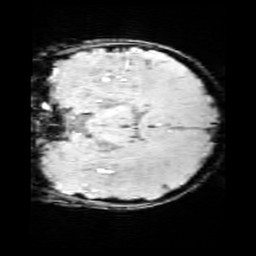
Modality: SWI
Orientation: coronal
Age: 8
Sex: female
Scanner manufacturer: siemens
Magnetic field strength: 3 T
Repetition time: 0.027 s
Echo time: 0.02 s